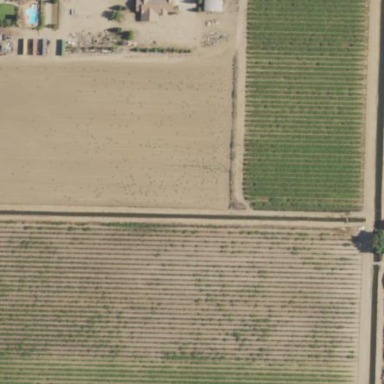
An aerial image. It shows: Beautiful vineyard in the countryside.